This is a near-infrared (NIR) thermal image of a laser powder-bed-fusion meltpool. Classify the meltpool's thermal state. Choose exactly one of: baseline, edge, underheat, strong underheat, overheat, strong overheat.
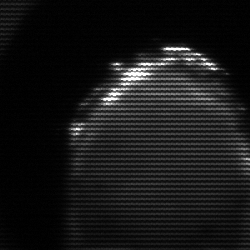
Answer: edge